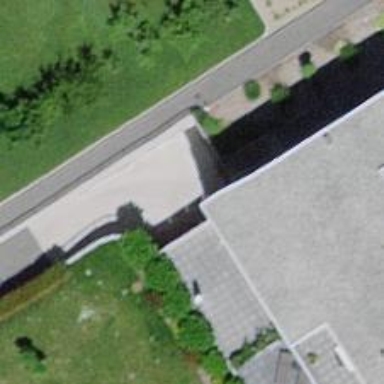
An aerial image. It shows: Parking entrance.